Question: I was having some trouble when trying to write an SQLstatement which sorted by time column which is in varchar format in ascending order. Here is my SQL statement:
'''
SELECT mrtpopTime, mrtpopAmt
FROM tm_mrtpop
WHERE mrtpopName = ''
ORDER BY mrtpopTime
'''
And I am getting these results:

As you can see from the picture, it was sorted by character by character. Is there anyway to sort it like:
'''
0:00, 1:00, 2:00, 3:00 all the way to 23:00
'''
Any ideas? Thanks in advance.
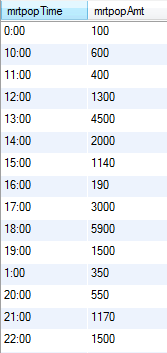
Answer: Convert varchar time column to a 'time' (or dummy date plus time) and order by that:
'''
SELECT mrtpopTime, mrtpopAmt
FROM tm_mrtpop
WHERE mrtpopName = ''
ORDER BY STR_TO_DATE(mrtpopTime, '%H:%i')
'''